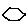
Label: hexagon